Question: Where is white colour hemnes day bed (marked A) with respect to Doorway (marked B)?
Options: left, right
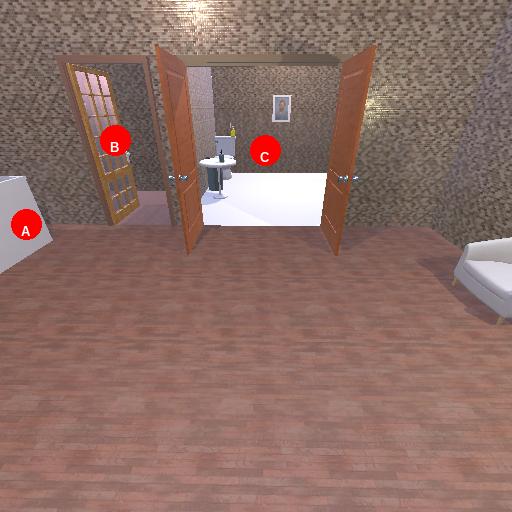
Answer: left